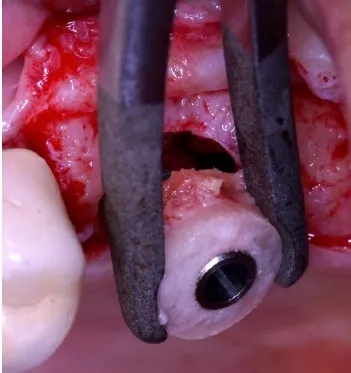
Perfect match obtained between the graft and the recipient site.
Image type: medical_photograph (other_medical_photograph)